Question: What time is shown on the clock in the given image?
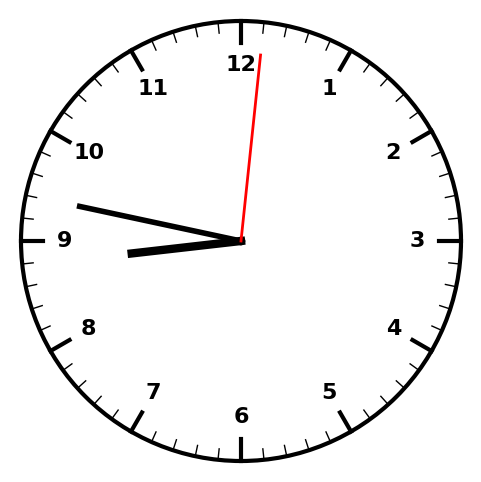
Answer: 08:47:01